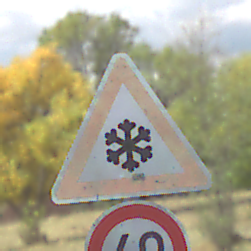
Verkehrszeichen: SchneeOderEisglaette
Zusatzzeichen unten: Geschwindigkeit60
Umgebung: Outdoor, Nature
Tageszeit: Midday
Wetter: PartlyCloudy
Licht: Natural
Jahreszeit: Autumn
Kontrast: HighContrast